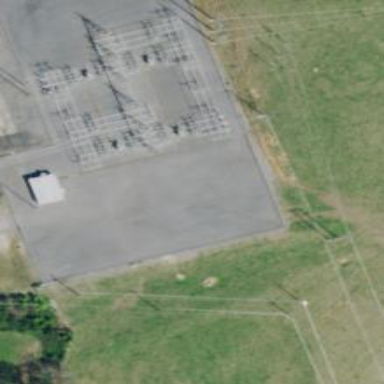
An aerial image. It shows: Switching substation.